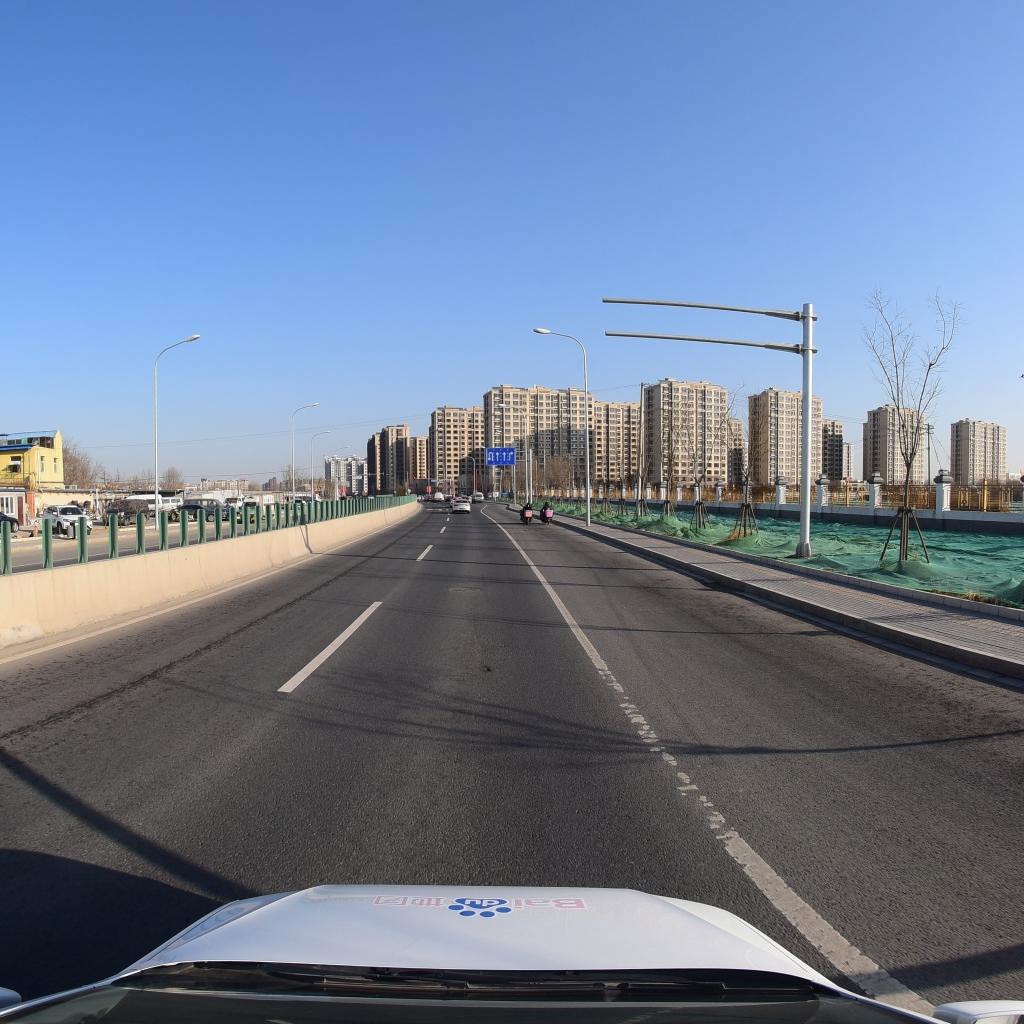
Region: Fengtai
Road damage annotations: manhole cover, pothole